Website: bh-photo
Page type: cross-sells
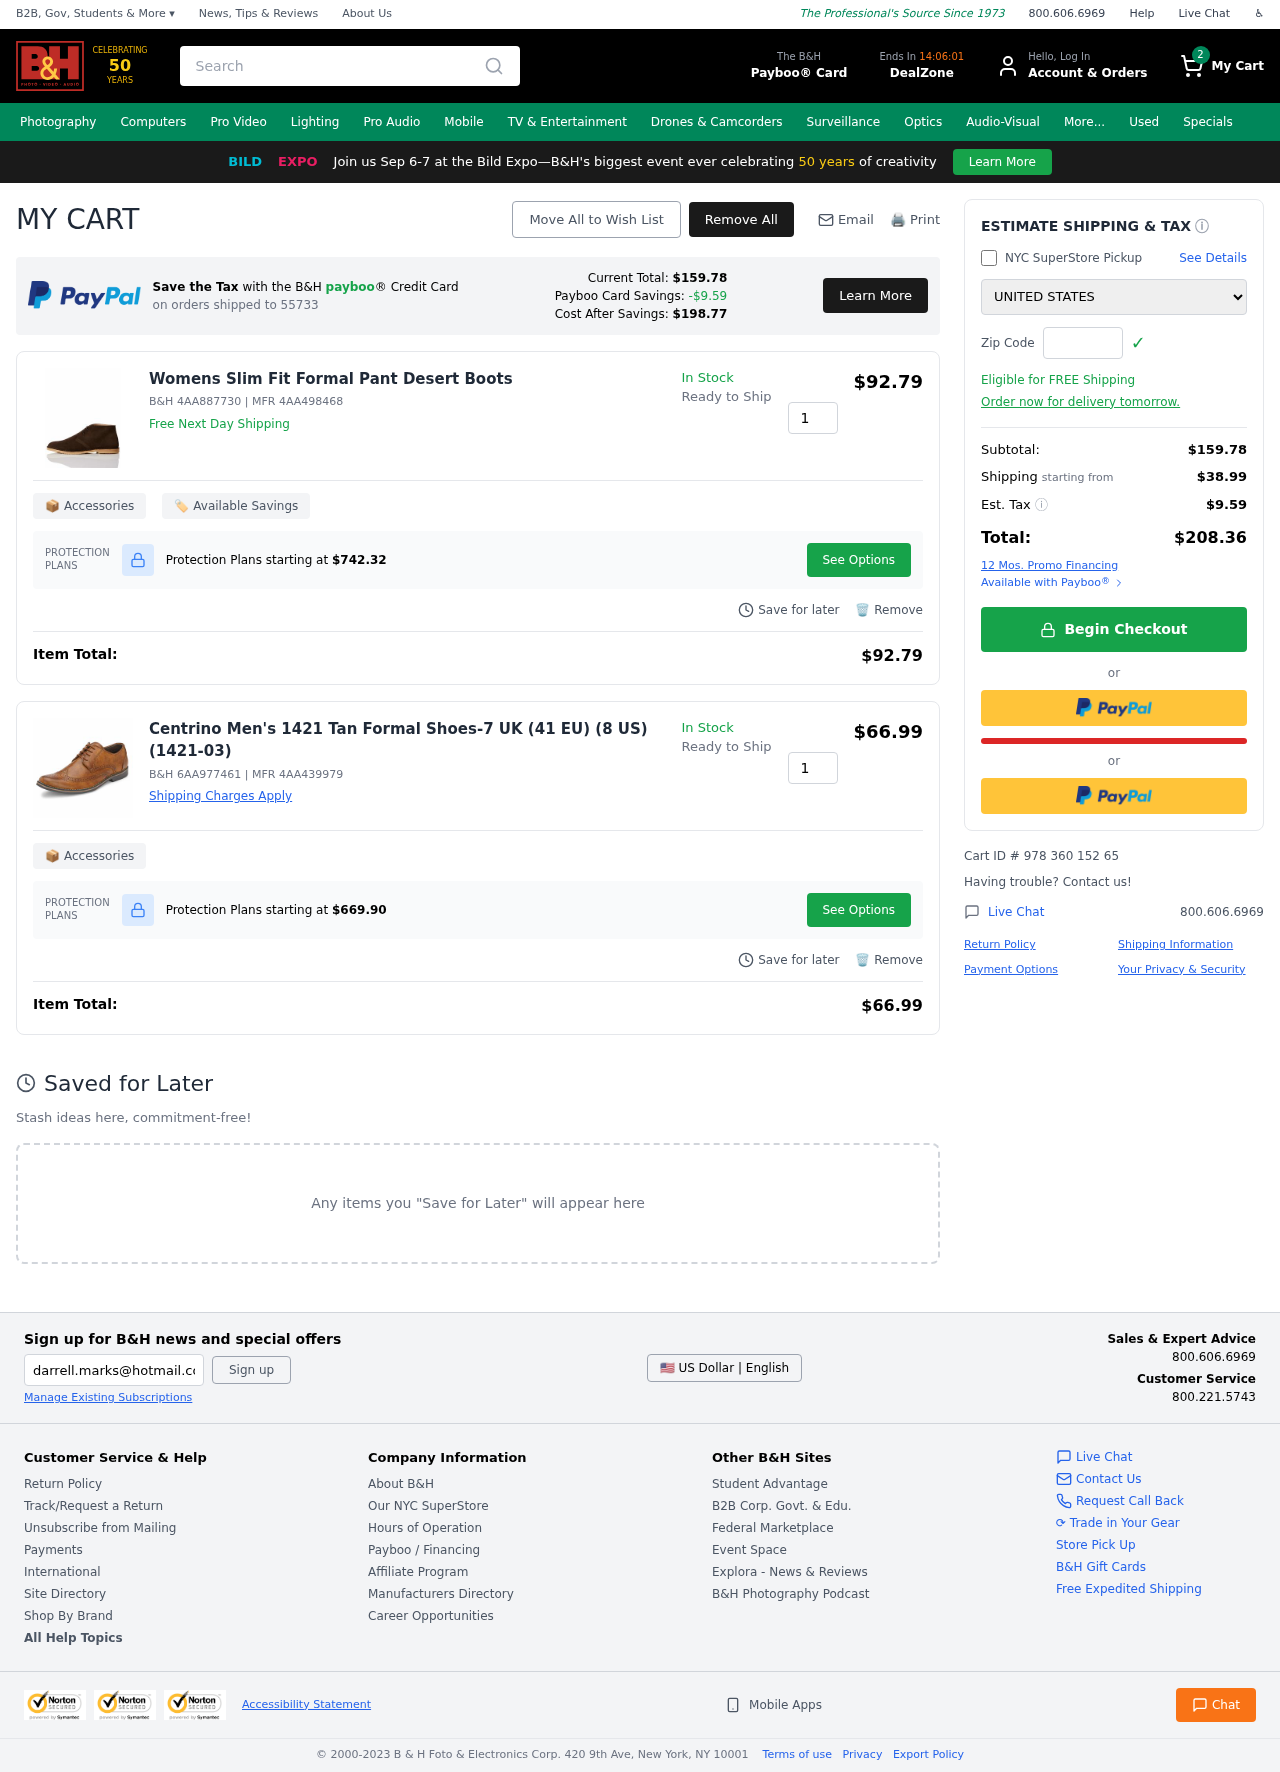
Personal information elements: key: PII_COUNTRY
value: United States
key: PII_POSTCODE
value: on orders shipped to 55733
Product elements: key: PRODUCT1_NAME
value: Womens Slim Fit Formal Pant Desert Boots
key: PRODUCT1_PRICE
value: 92.79
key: PRODUCT1_QUANTITY
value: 1
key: PRODUCT2_NAME
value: Centrino Men's 1421 Tan Formal Shoes-7 UK (41 EU) (8 US) (1421-03)
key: PRODUCT2_PRICE
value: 66.99
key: PRODUCT2_QUANTITY
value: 1
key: PRODUCT1_SKU
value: B&H 4AA887730
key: PRODUCT1_MFR
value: MFR 4AA498468
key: PRODUCT1_PROTECTION_PRICE
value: $742.32
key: PRODUCT1_ITEM_TOTAL
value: $92.79
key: PRODUCT2_SKU
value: B&H 6AA977461
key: PRODUCT2_MFR
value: MFR 4AA439979
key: PRODUCT2_PROTECTION_PRICE
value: $669.90
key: PRODUCT2_ITEM_TOTAL
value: $66.99
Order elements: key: ORDER_NUM_ITEMS
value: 2
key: PAYBOO_CURRENT_TOTAL
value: $159.78
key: ORDER_SUBTOTAL
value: $159.78
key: ORDER_SHIPPING_COST
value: $38.99
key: ORDER_TAX
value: $9.59
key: ORDER_TOTAL
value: $208.36
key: ORDER_ID
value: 978 360 152 65
Search elements: key: HEADER_SEARCH
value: Search
Other elements: key: PAYBOO_SAVINGS
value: -$9.59
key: PAYBOO_COST_AFTER_SAVINGS
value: $198.77